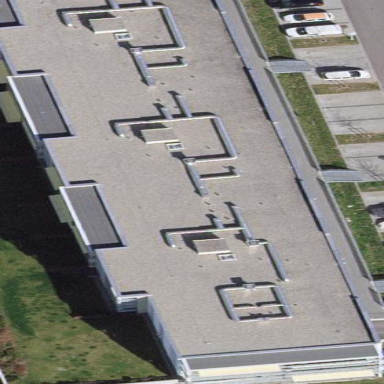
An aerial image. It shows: Apartment building with flat roof.